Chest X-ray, PA view. Patient: 27 years old, sex F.
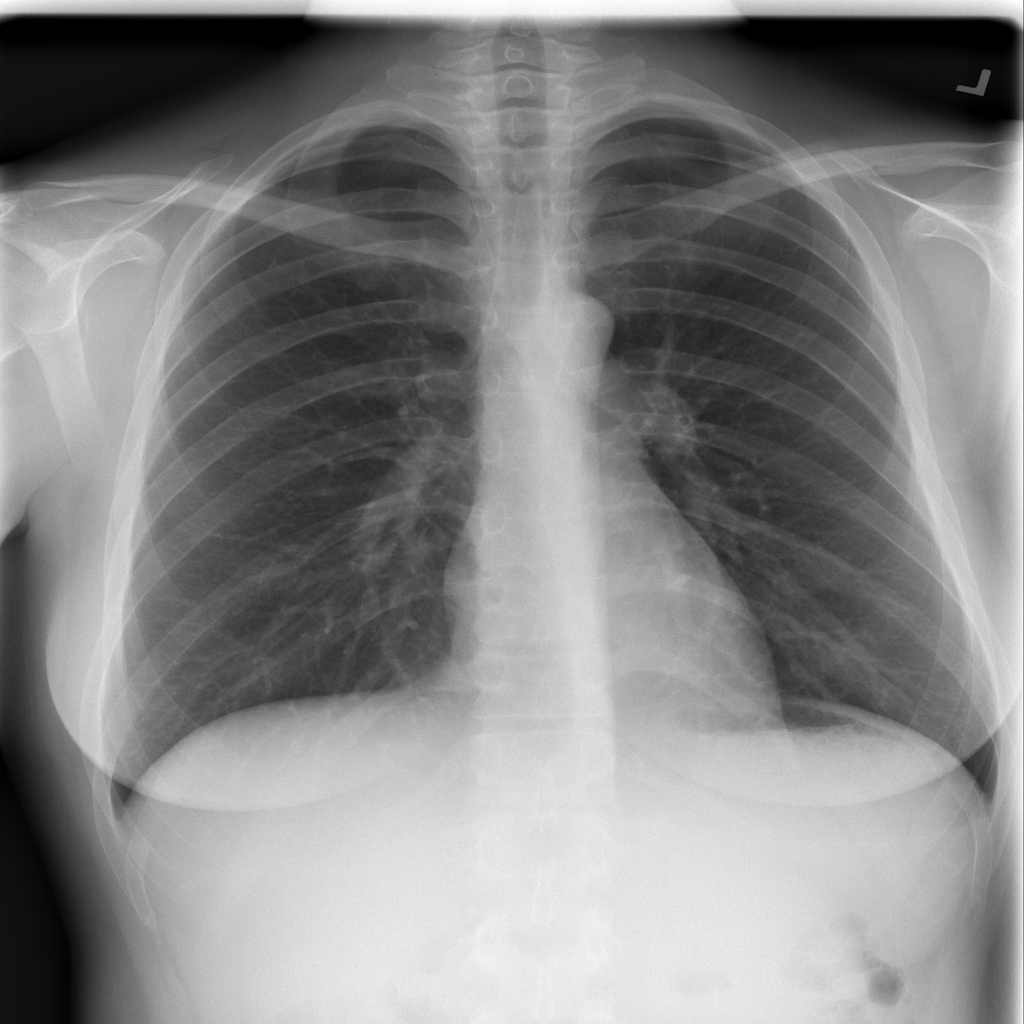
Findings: No Finding